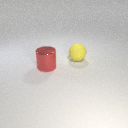
large red metal cylinder in front of large yellow rubber sphere